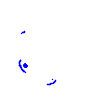
Particle: kaon